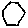
Label: hexagon